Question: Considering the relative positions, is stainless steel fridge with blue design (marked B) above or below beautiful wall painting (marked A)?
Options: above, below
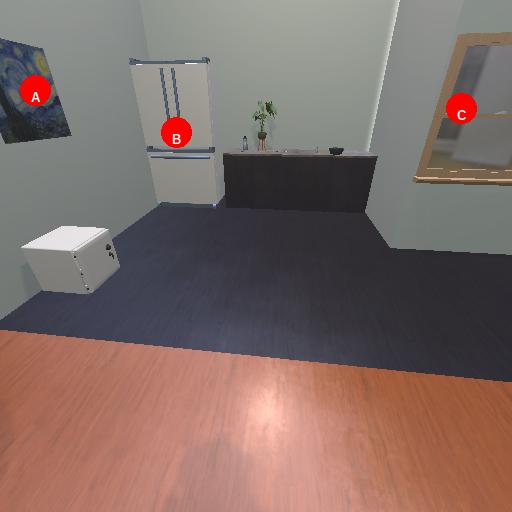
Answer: above